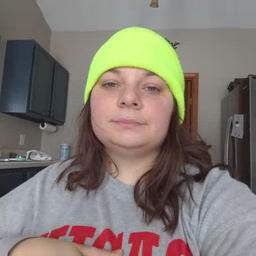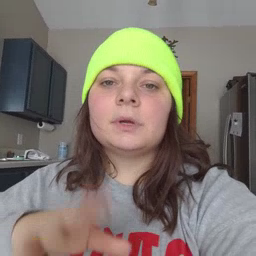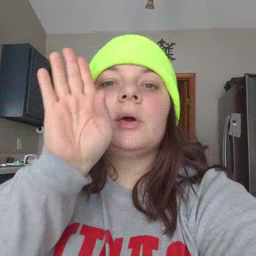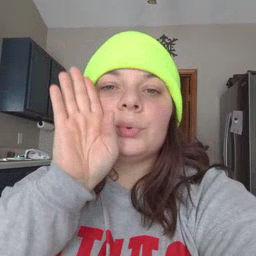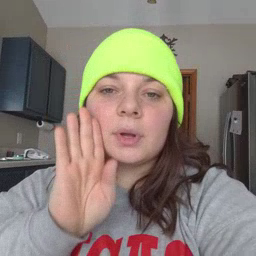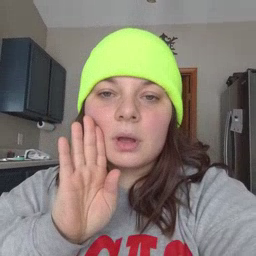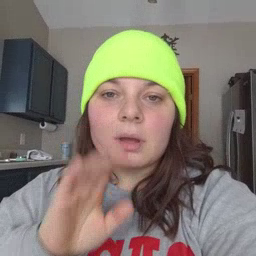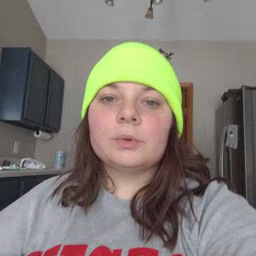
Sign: brown